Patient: sex M, age 57
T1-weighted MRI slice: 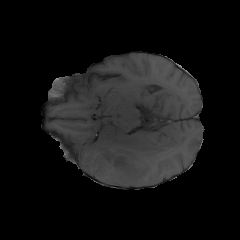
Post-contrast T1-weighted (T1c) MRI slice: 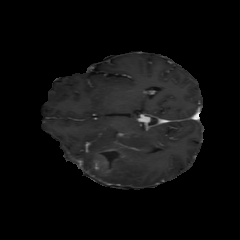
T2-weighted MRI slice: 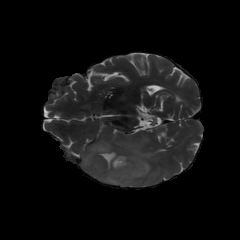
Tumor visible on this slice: yes
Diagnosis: Glioblastoma, IDH-wildtype
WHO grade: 4